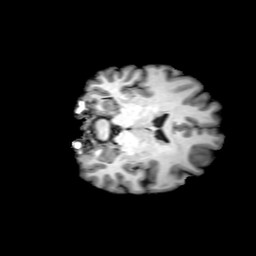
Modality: T1w
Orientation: coronal
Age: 44
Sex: female
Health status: ill